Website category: university
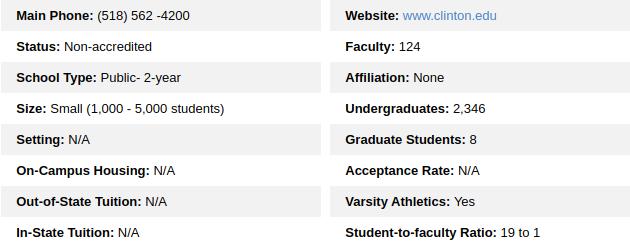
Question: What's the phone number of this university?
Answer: (518) 562 -4200

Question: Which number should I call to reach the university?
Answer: (518) 562 -4200

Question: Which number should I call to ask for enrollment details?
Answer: (518) 562 -4200

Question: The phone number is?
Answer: (518) 562 -4200

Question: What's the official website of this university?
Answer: www.clinton.edu

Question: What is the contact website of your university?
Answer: www.clinton.edu

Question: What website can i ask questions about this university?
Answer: www.clinton.edu